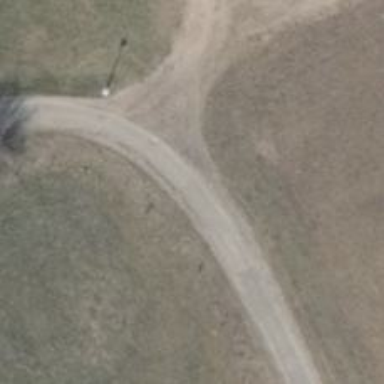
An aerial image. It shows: Service road with concrete surface.